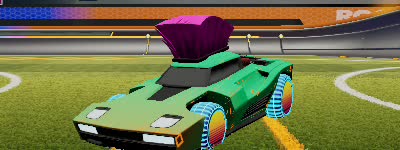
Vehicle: breakout